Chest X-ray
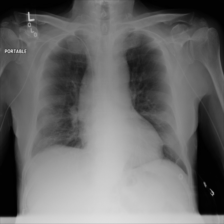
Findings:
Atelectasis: negative
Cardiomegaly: negative
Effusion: negative
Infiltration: negative
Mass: negative
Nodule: negative
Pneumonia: negative
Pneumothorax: negative
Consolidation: negative
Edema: negative
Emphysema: negative
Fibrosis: negative
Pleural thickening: negative
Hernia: negative